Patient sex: F
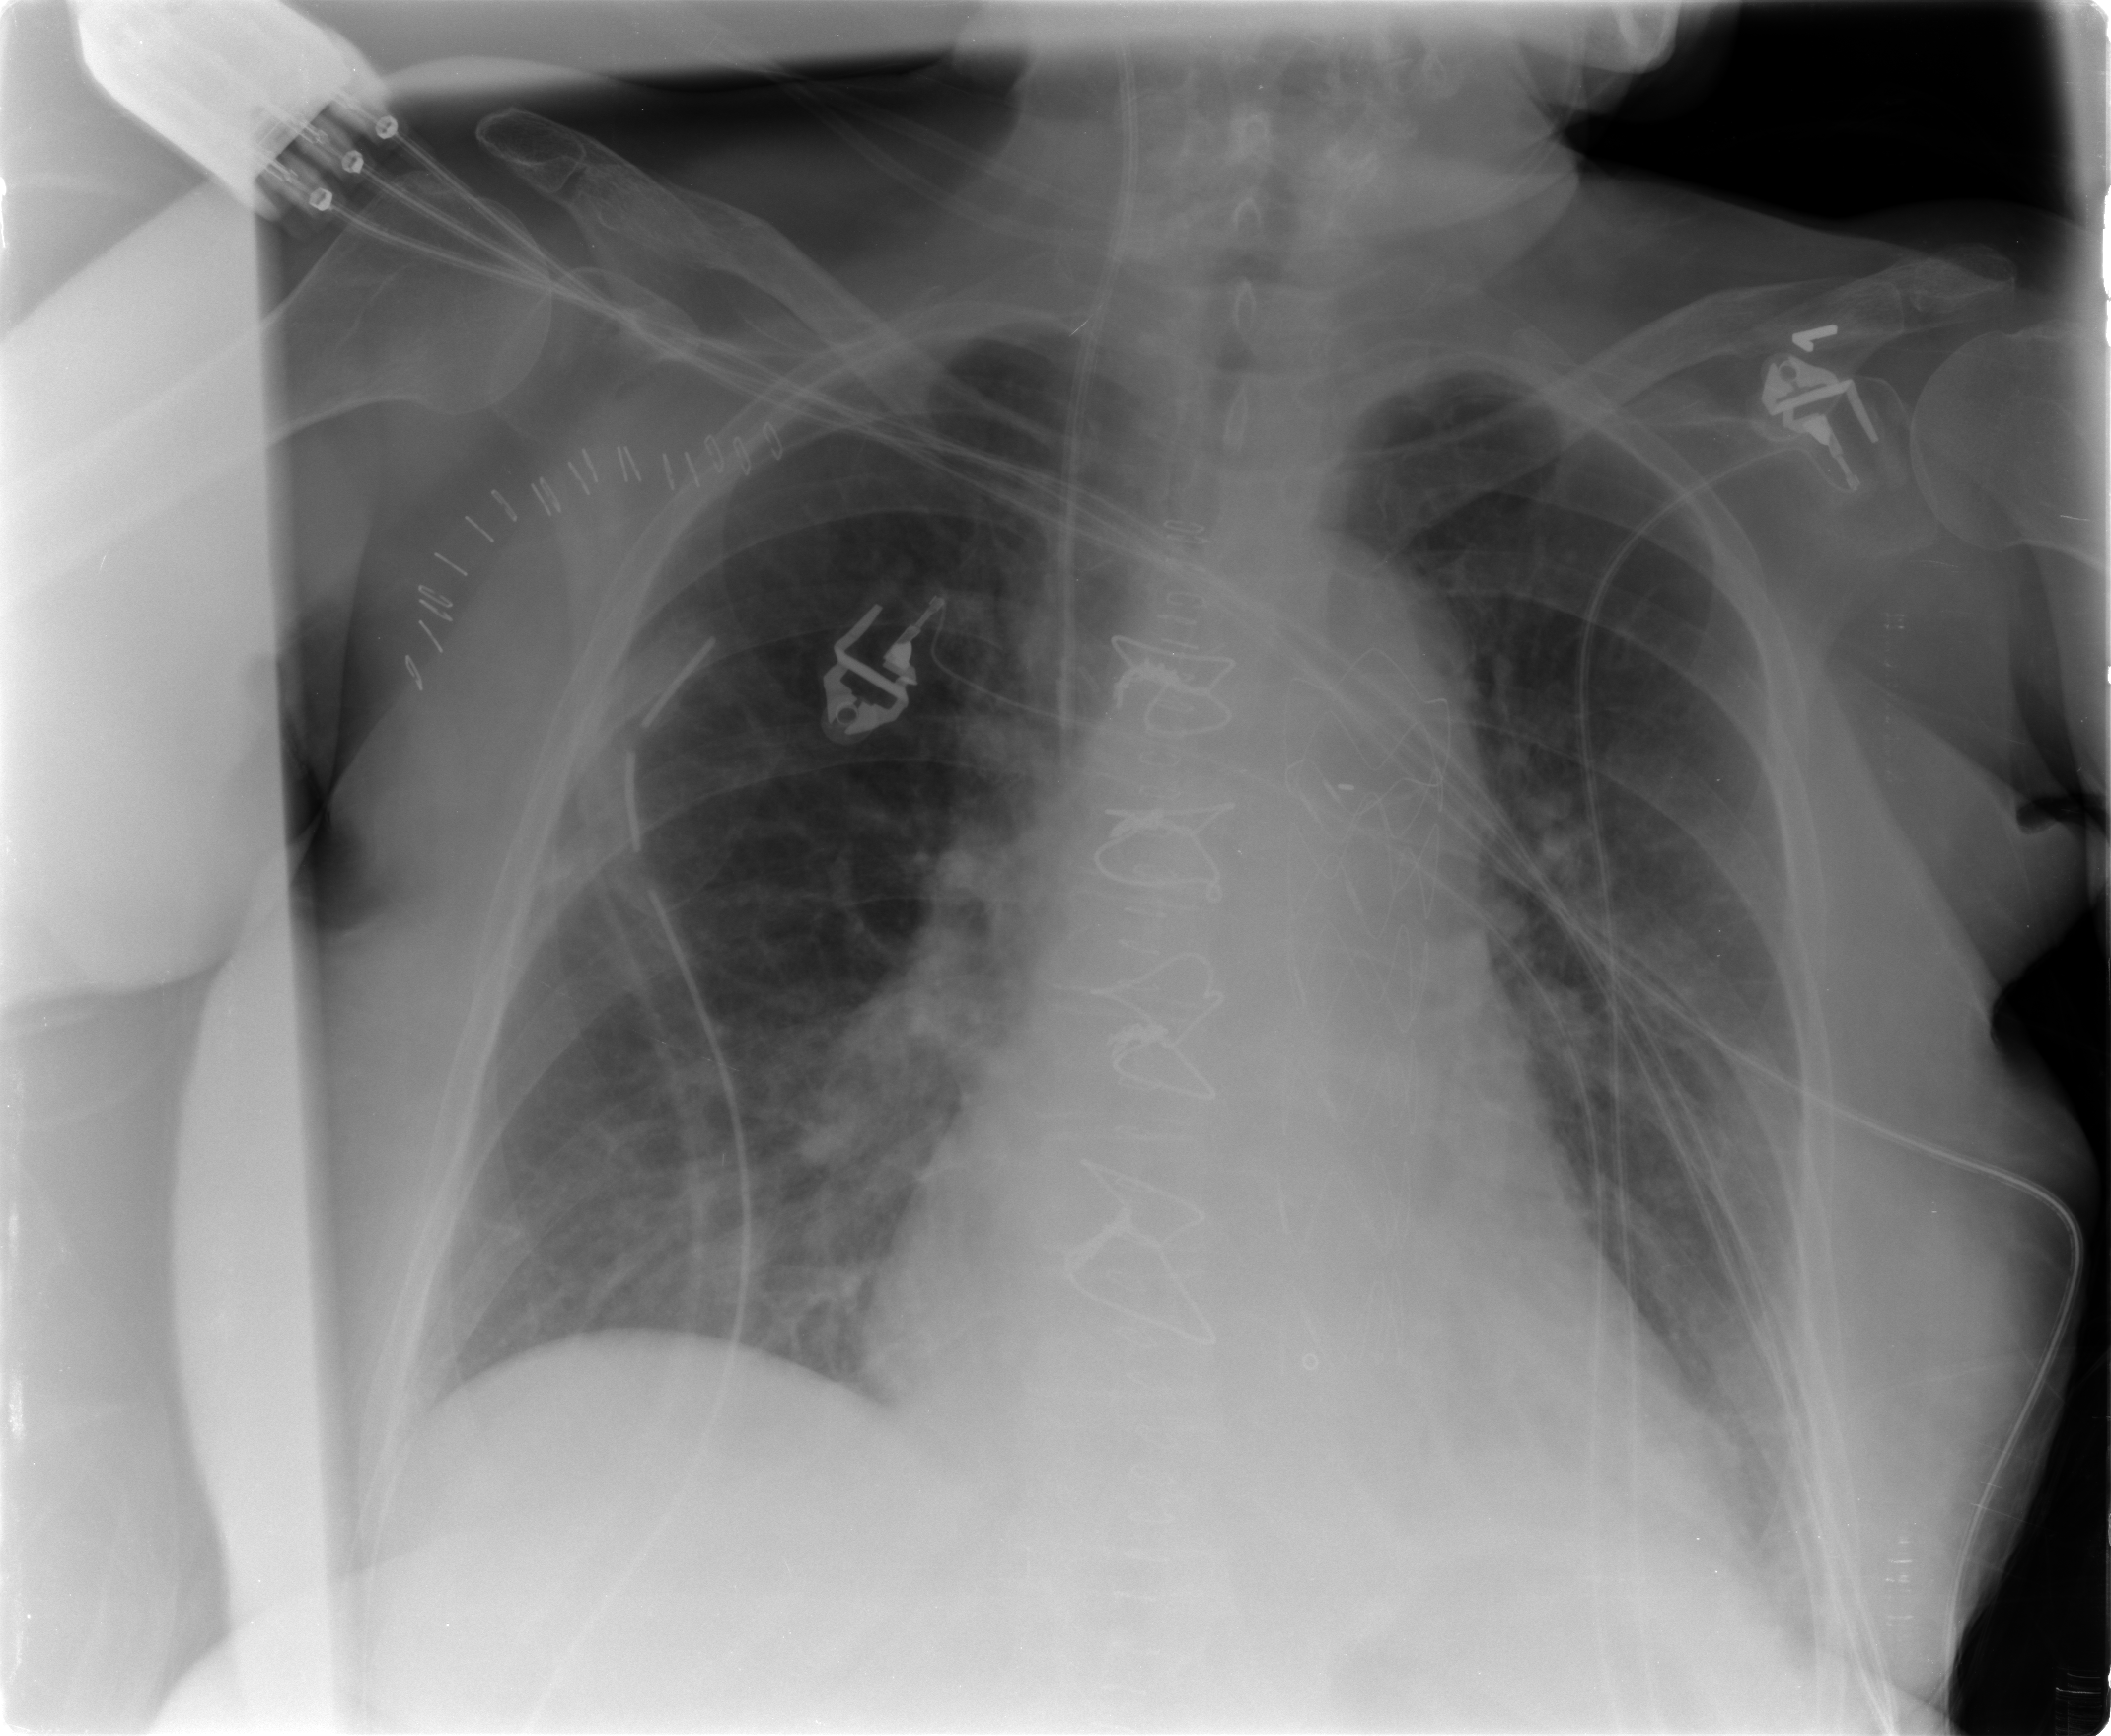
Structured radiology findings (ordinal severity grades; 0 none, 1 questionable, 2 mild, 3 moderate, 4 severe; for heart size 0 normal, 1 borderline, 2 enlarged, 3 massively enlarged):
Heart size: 2
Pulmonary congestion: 1
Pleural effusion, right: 0
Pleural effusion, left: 1
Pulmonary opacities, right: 0
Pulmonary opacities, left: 0
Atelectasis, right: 2
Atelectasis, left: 1